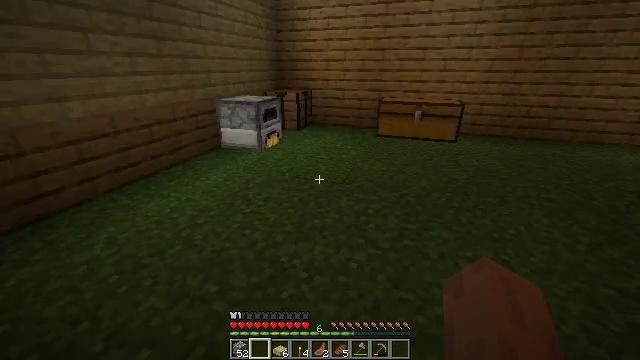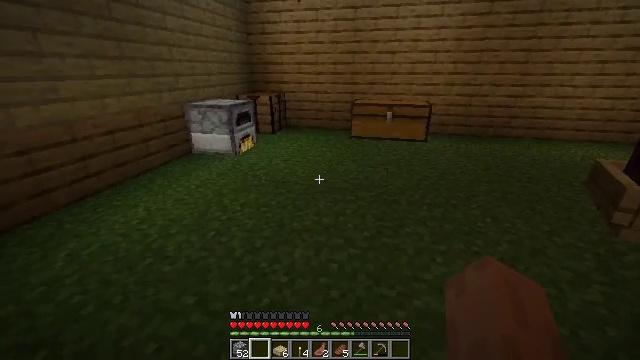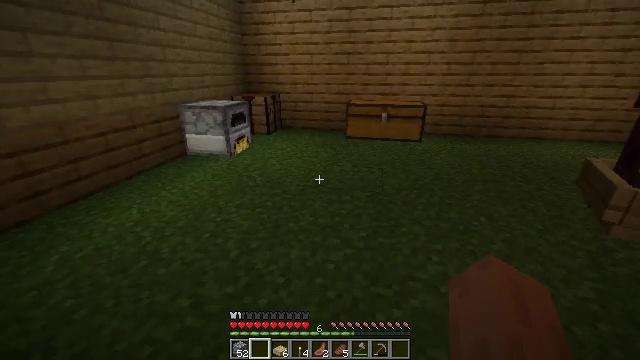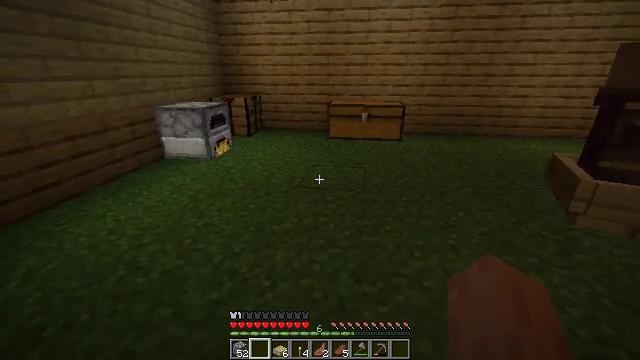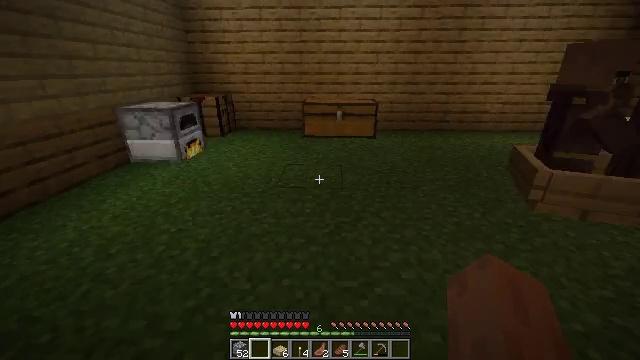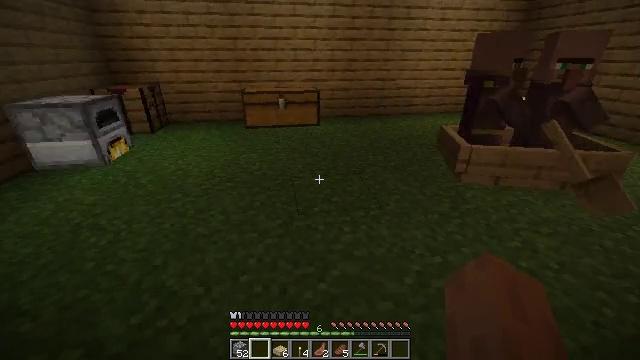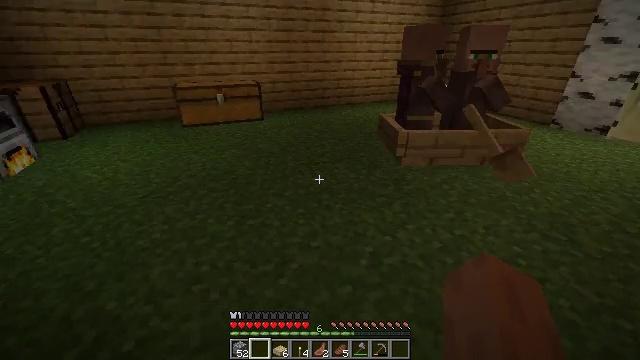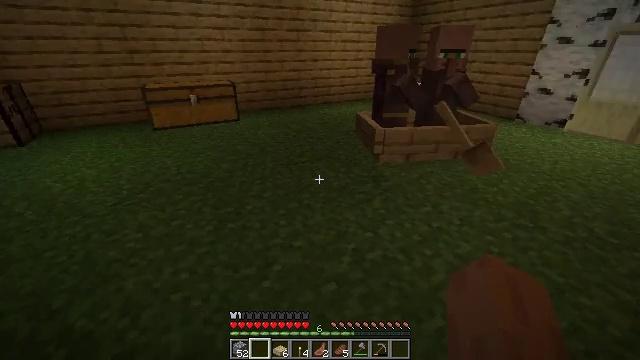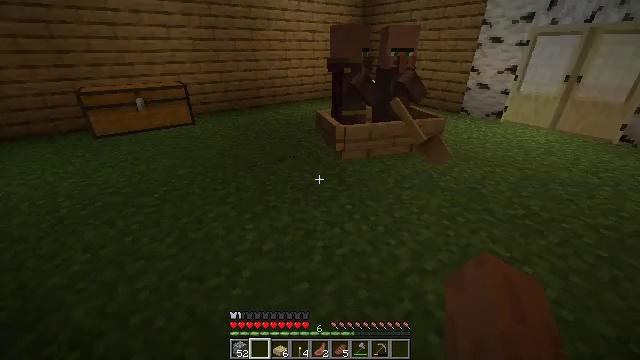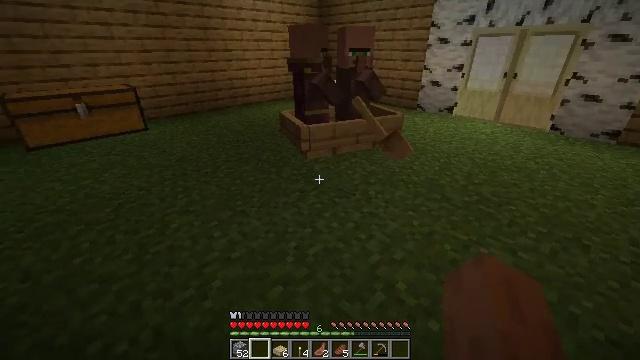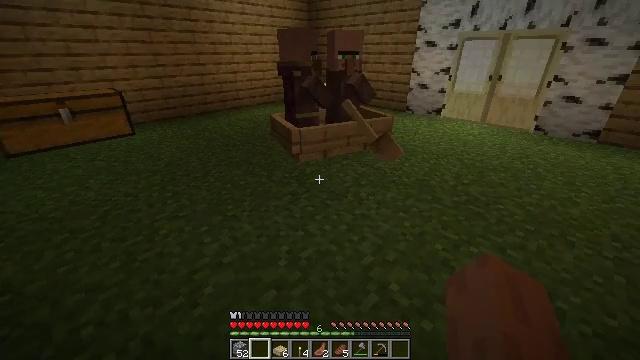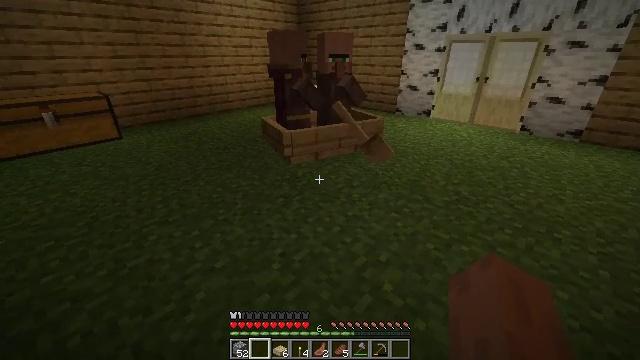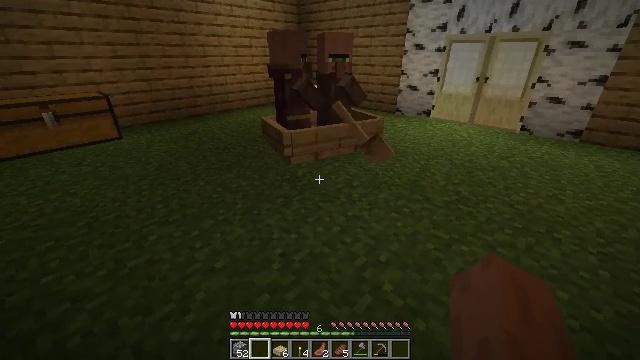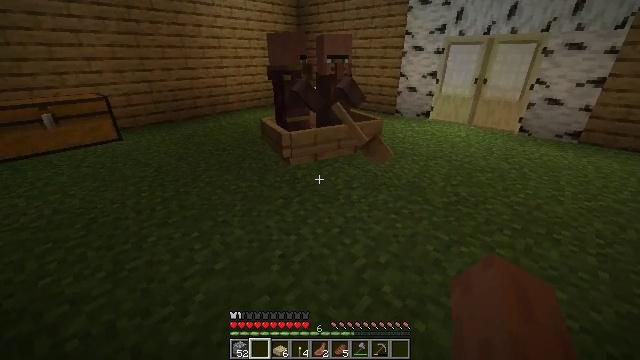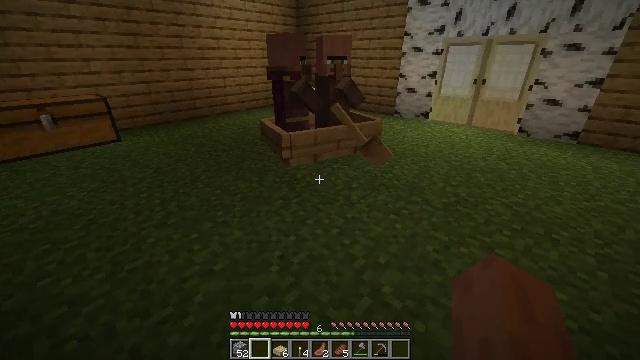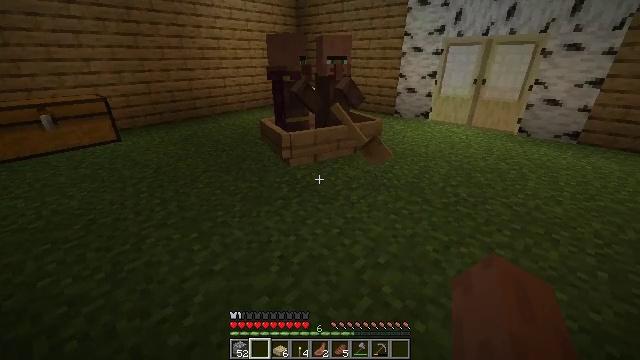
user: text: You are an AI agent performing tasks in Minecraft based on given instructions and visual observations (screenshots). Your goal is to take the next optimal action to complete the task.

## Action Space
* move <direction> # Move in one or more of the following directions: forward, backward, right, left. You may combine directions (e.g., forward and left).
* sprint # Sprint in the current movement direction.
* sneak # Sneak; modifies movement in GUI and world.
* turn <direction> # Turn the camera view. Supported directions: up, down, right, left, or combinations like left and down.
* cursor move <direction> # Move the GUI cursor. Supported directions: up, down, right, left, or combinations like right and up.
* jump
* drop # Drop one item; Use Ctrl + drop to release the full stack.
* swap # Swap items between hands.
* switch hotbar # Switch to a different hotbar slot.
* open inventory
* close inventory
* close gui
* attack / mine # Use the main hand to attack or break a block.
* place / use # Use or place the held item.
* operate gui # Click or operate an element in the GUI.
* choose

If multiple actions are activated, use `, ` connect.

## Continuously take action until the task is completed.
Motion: motion action
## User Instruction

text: Attack the oak planks to recycle it.
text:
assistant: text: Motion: turn right
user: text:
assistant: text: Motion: turn right
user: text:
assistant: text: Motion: turn right
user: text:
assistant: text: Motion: turn right
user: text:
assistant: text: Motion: turn right and down
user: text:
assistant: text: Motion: turn right and down
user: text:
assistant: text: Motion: turn right
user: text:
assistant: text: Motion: turn right
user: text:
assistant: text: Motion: turn right
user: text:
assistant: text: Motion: turn right
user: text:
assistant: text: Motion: turn right
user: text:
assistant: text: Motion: no_op
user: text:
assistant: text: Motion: no_op
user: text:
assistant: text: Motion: no_op
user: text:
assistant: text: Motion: no_op
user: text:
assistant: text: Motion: no_op
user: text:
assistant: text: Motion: no_op
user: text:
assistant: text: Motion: no_op
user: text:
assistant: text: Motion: no_op
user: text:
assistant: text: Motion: no_op
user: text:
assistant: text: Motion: no_op
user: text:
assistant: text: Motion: no_op
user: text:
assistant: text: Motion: no_op
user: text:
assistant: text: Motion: no_op
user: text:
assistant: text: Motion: turn right
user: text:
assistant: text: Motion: move forward, turn right
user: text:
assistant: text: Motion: move forward, turn right
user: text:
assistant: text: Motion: move forward, turn right and down
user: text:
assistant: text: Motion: move forward, turn right
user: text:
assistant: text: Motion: move forward